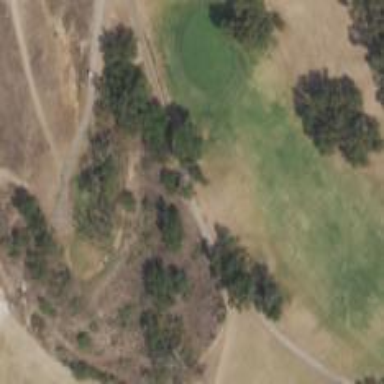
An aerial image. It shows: Well-maintained path suitable for golfing.